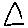
Label: triangle